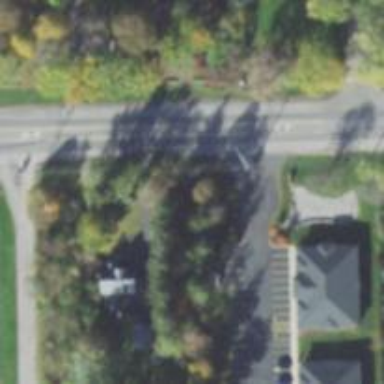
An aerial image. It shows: Service road.